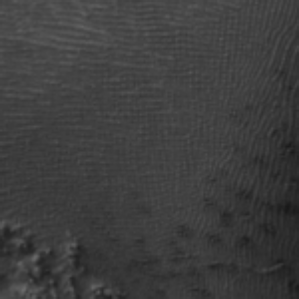
Label: frost